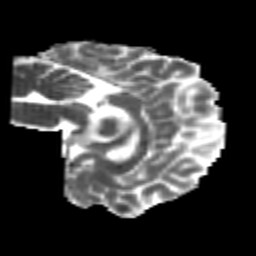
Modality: MD
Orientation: sagittal
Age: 22
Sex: male
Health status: healthy
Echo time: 0.074 s